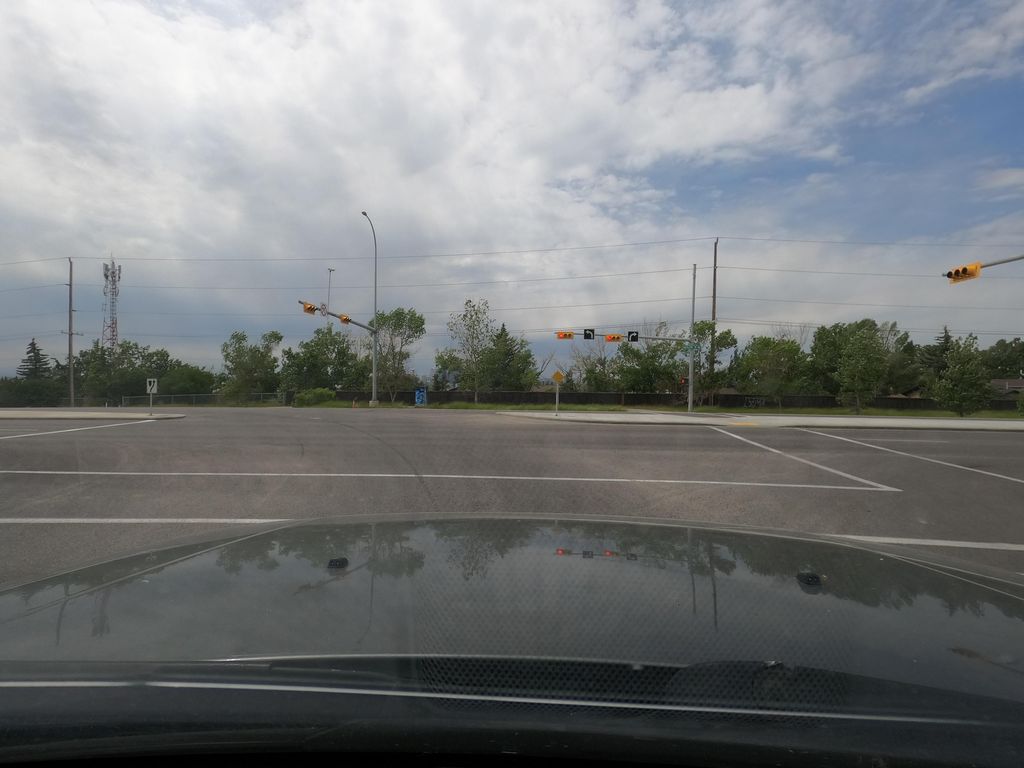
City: calgary